Field crop: tomato
Growth stage: 2
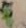
Species: solanum